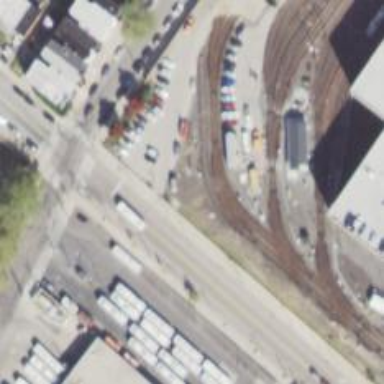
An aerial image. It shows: Electrified rail in service yard.